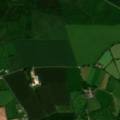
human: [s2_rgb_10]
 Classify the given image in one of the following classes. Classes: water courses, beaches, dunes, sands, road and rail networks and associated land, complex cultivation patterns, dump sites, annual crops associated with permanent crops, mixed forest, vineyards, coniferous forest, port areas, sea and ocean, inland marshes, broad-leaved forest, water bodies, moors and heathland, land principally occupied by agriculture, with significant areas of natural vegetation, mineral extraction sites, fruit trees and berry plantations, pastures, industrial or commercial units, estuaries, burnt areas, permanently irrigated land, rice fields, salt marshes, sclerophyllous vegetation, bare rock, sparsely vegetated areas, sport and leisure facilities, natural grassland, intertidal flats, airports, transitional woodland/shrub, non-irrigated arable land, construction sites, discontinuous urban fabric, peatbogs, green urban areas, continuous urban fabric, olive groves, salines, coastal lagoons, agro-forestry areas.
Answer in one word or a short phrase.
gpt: non-irrigated arable land, pastures, coniferous forest, transitional woodland/shrub